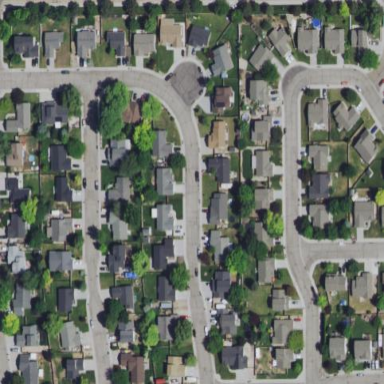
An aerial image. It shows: Sidewalk.